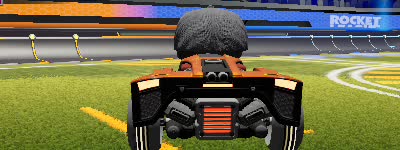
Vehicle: breakout